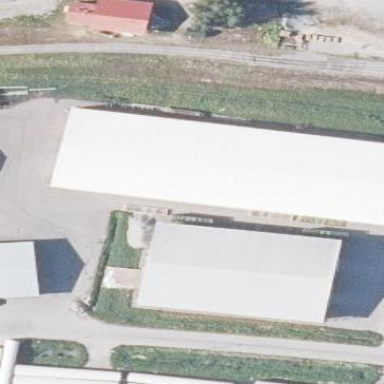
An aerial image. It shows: Shed.